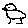
Label: bird